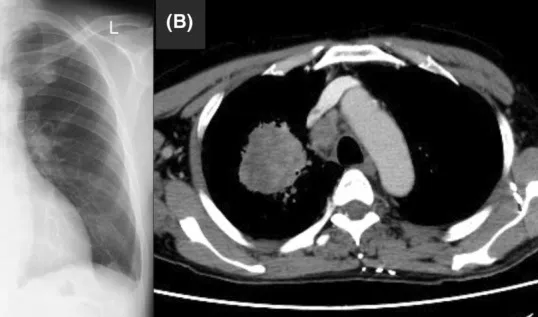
X-Ray and enhanced computed tomography of the chest. (B) Chest enhanced computed tomography showing a tumour lesion in the right upper lobe and enlargement of the mediastinal lymph node #4R.
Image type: radiology (ct)